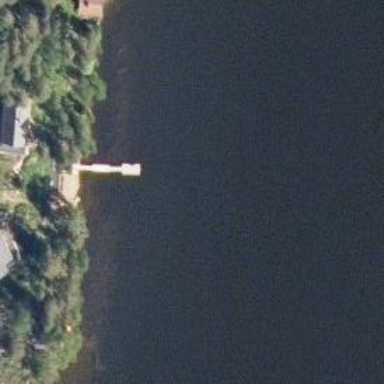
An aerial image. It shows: Man-made pier.